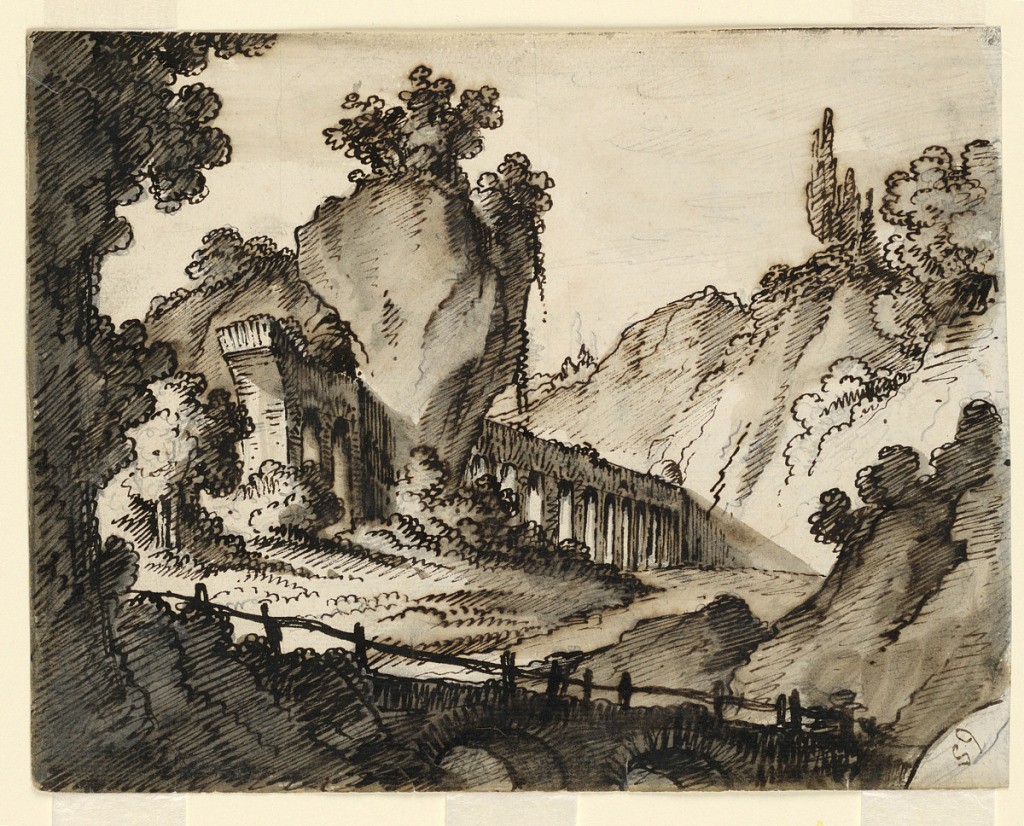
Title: Stage Design, Aqueduct
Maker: Romolo Achille Liverani, Italian, 1809 - 1872
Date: early 19th century
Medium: Pen and sepia ink, brush and wash on paper
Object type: Drawing
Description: Horizontal Rectangle. Ruined aqueduct in hills.